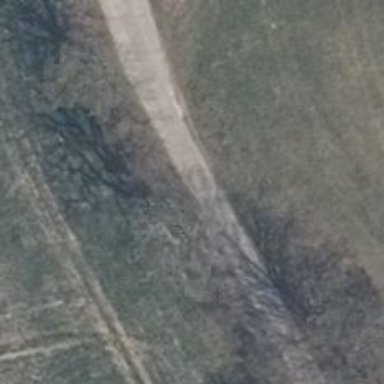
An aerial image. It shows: Unclassified road with concrete surface.